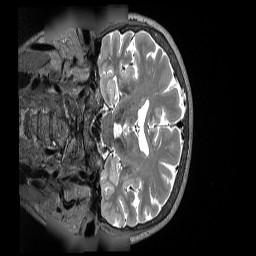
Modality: T2w
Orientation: coronal
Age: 59
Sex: female